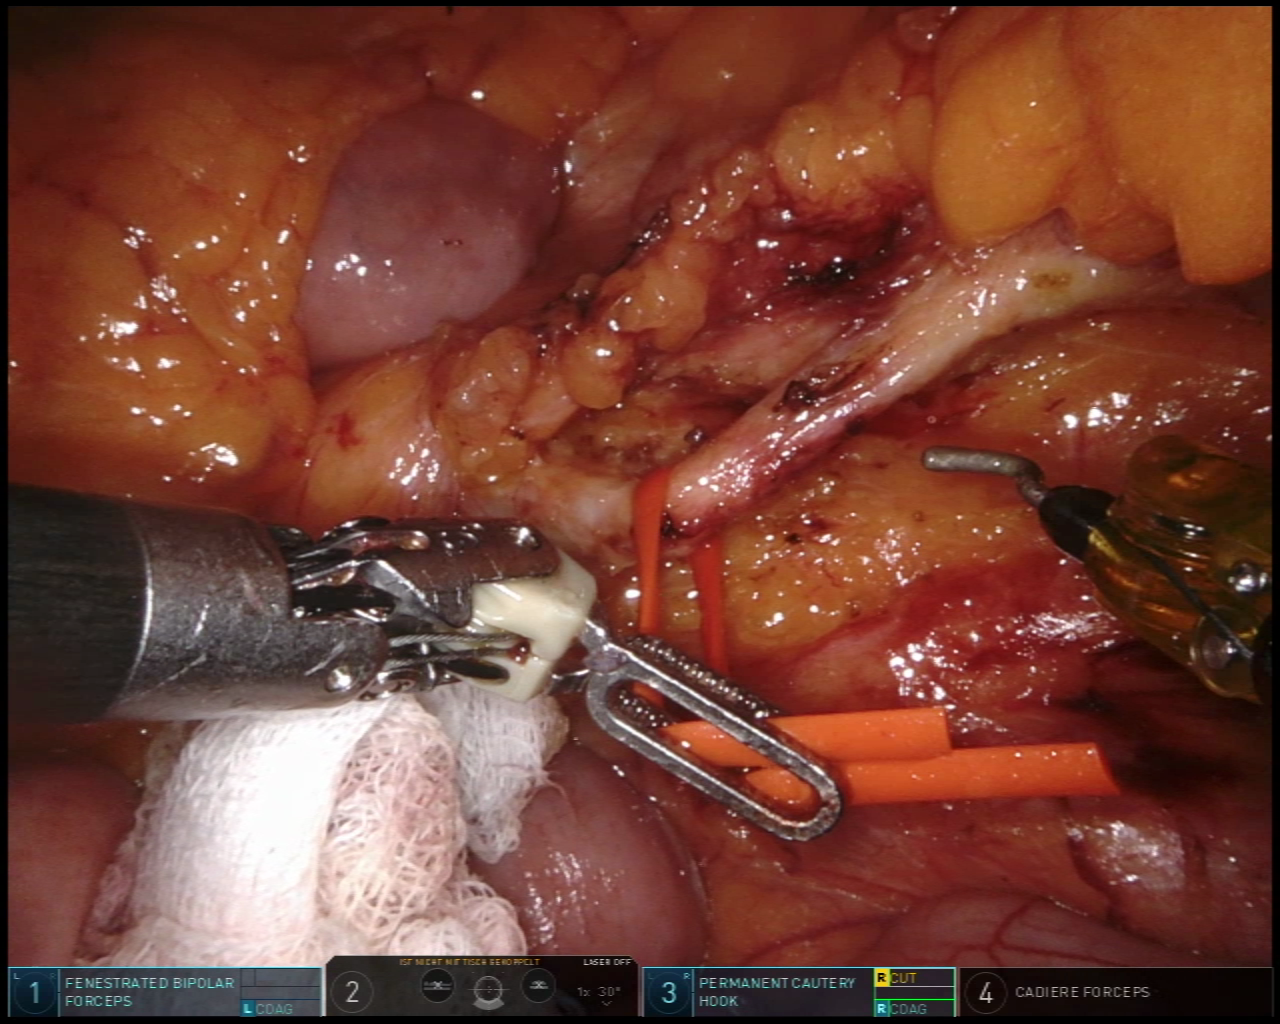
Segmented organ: inferior_mesenteric_artery
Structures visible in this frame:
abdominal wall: no
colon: no
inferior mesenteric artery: yes
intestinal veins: no
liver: no
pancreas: no
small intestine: yes
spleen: no
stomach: no
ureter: no
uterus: no
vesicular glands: no